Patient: sex M, age 31
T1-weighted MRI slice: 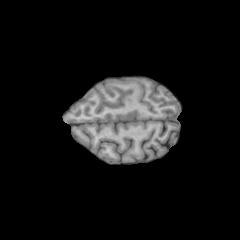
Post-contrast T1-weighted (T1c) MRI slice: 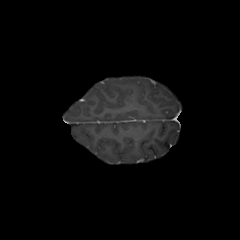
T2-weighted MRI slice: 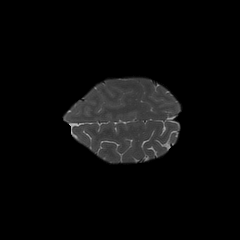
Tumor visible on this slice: no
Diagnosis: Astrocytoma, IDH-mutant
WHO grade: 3